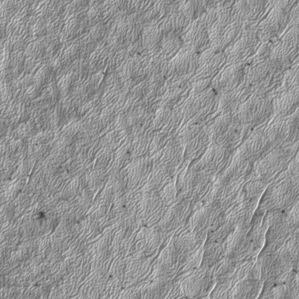
Label: frost